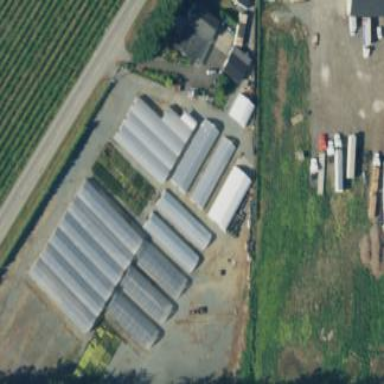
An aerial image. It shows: Area dedicated to greenhouse horticulture.